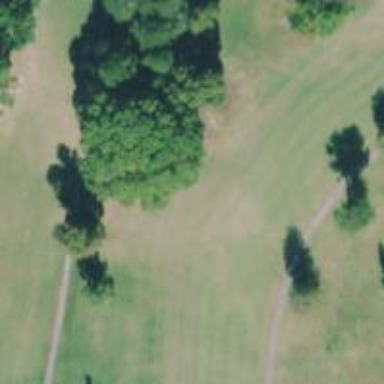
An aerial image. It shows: View of golf hole.